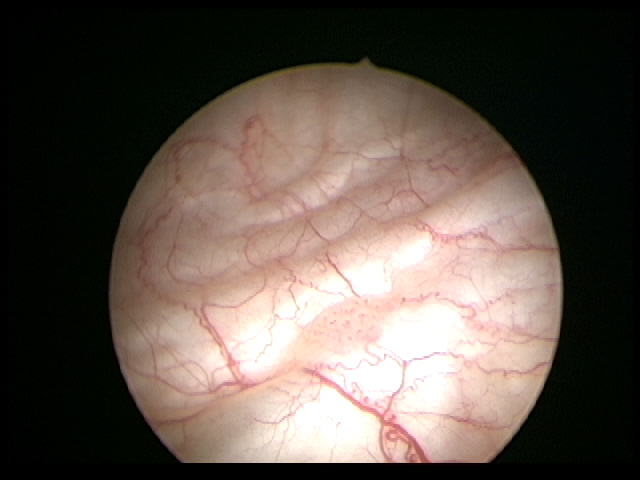
Modality: WLC
Class: Malignant
Subclass: LowGradePapillary
Lesion: L1
Stage: Ta
Morphology: Papillary
Bladder cancer association: Yes